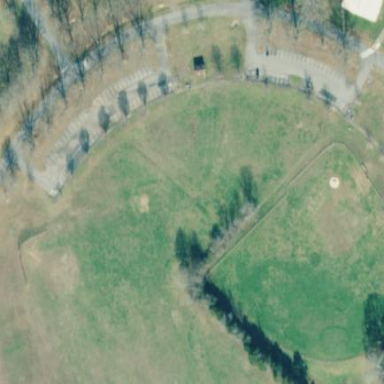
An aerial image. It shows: Baseball pitch for leisure land.